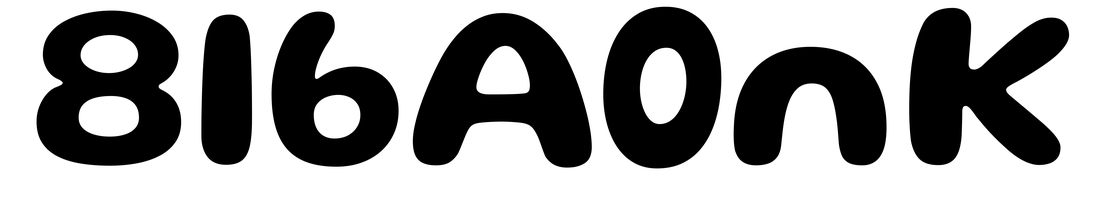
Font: Gluten_SemiBold